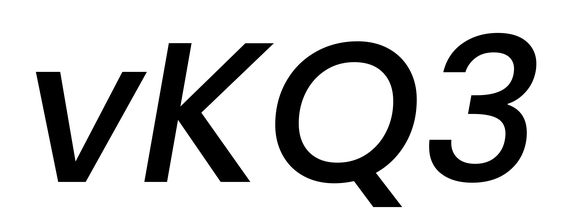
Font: Poppins-MediumItalic